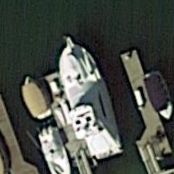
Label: civil